Question: I get an Integrity constraint violation by a delete sql statement. This happens because the id of a table is used in another table as Primary Key. However I want to delete them anyway, by using CASCADE.
But what's the correct syntax for hsqldb?

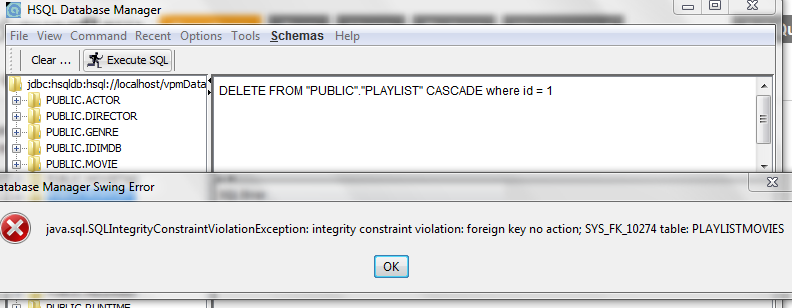
Answer: The 'DELETE' statement does not support a "cascade" keyword (which is <URL>
You need to setup the to cascade deletes:
'''
create table playlist
(
id integer primary key not null,
... other columns ...
);
create table playlistmovies
(
id integer primary key not null,
playlist_id integer not null,
... other columns
);
alter table playlistmovies
add constraint fk_plm_playlist
foreign key (playlist_id) references playlist(id)
on delete cascade;
'''
Then when you delete a playlist, all rows referencing that playlist are also deleted.